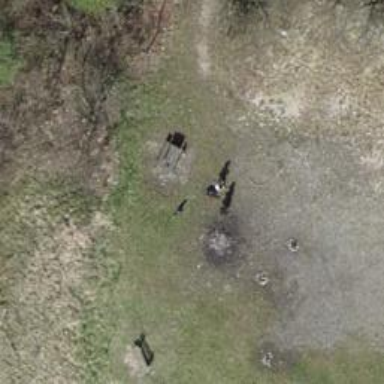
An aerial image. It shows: BBQ amenity.